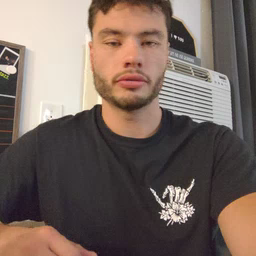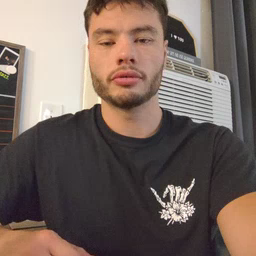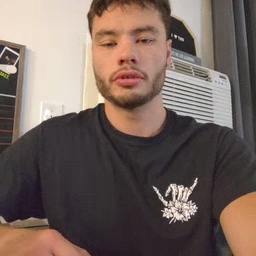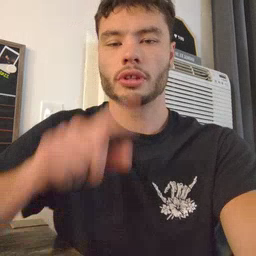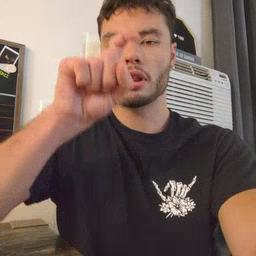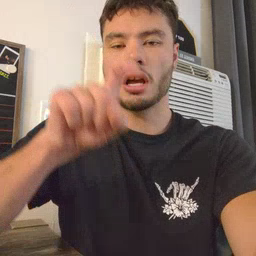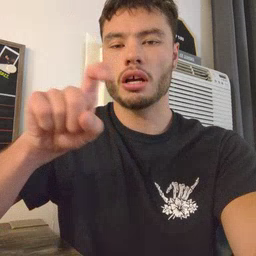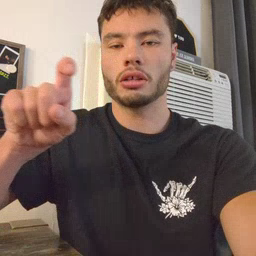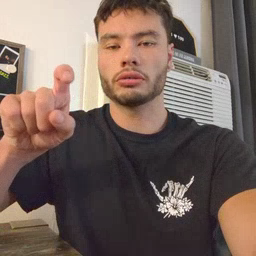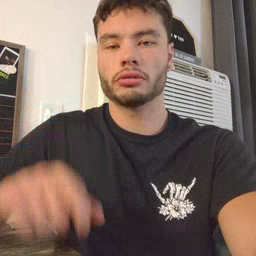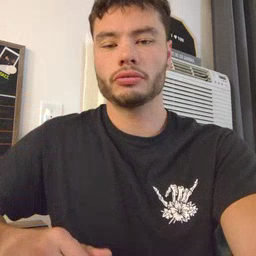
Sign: closet